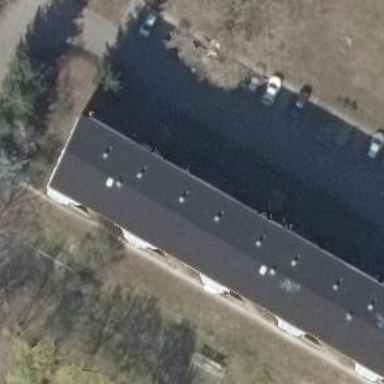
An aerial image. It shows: Building with flat roof.